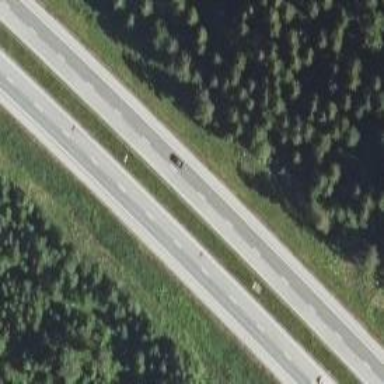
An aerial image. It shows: Asphalt motorway.